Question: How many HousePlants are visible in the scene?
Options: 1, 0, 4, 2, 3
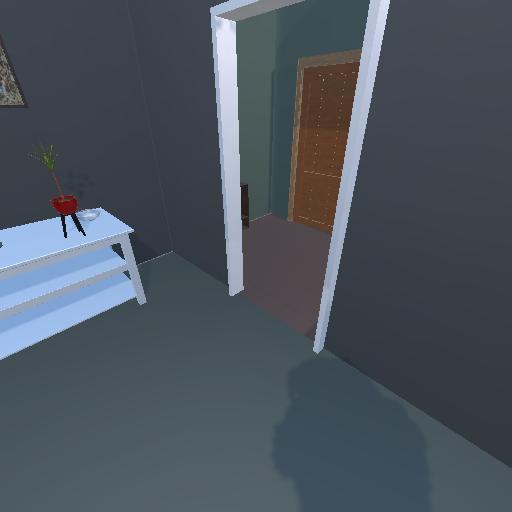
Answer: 1